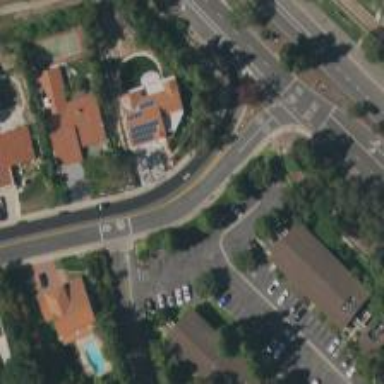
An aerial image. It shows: Residential road.